Breast ultrasound image
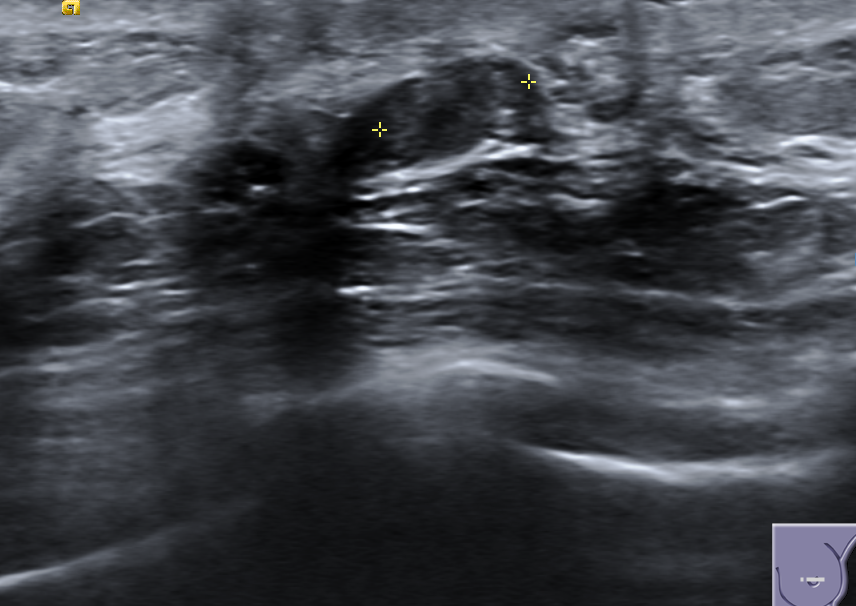
Diagnosis: benign